Field crop: maize
Growth stage: 2
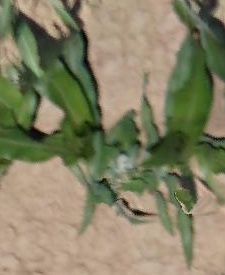
Species: maize